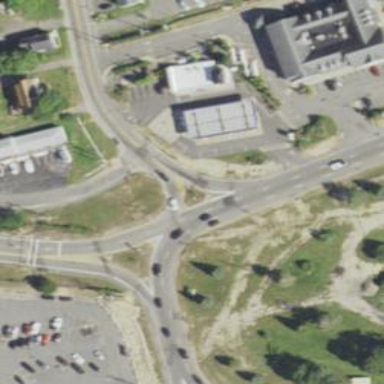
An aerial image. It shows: Circular junction with trunk road paved with asphalt.